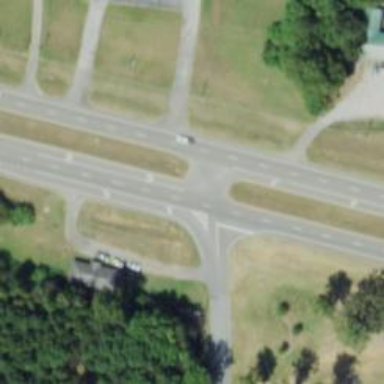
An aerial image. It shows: Trunk link road with asphalt surface.